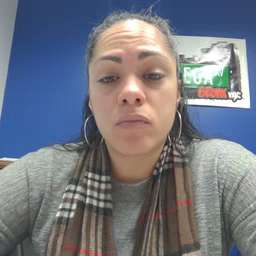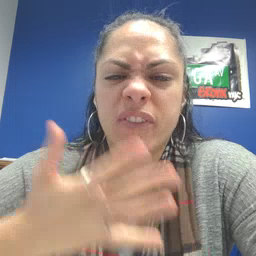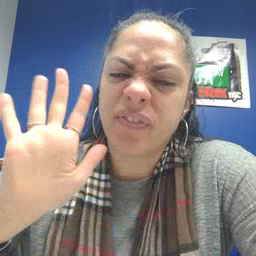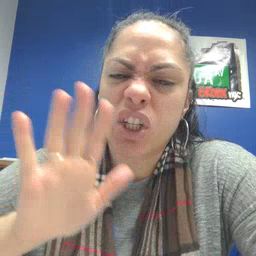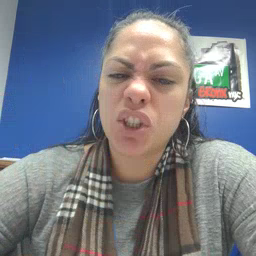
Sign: finish